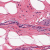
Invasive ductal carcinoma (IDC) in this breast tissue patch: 0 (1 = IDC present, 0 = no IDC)